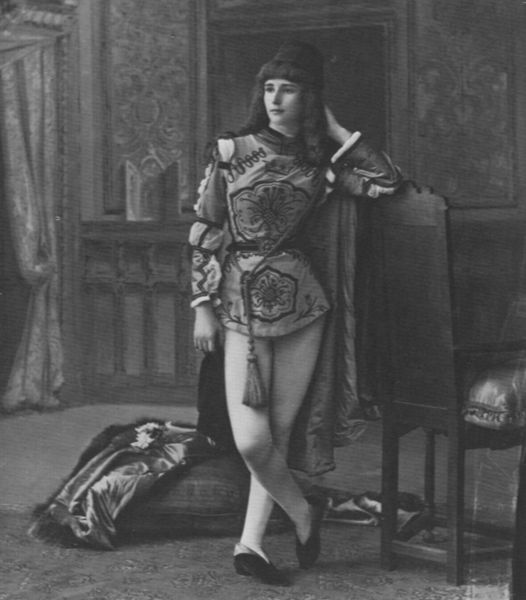
Titel: Cléo de Mérode (1875-1966), Tänzerin und Kurtisane
Künstler: Atelier Nadar
Institution: unbekannt
Schlagwörter: mann, umhang, mädchen, frau, frisur, grau, schwarz, stuhl, tür, weiss, zimmer, ornament, teppich, mütze, bluse, stehen, portrait, porträt, vorhang, haare, kostüm, mantel, pose, stehend, bühne, oper, locken, perücke, schleppe, kommode, lehne, italien, schuhe, romantik, lehnen, kissen, tapete, verkleidung, stuhllehne, angelehnt, draperie, kordel, quaste, junge, foto, fotografie, druck, adeliger, posieren, brokat, strumpfhose, wams, kulisse, schauspieler, ikone, schauspielerin, heiligenbild, page, halbschuhe, ledersitz, samttapete